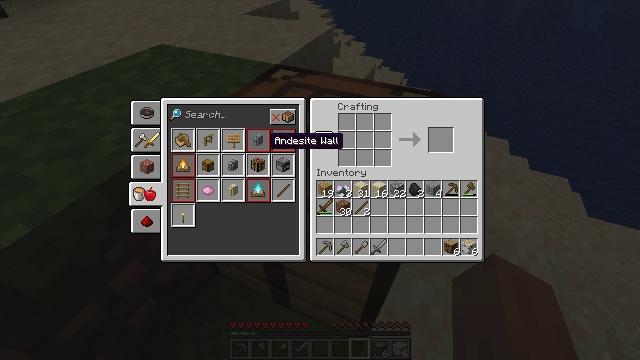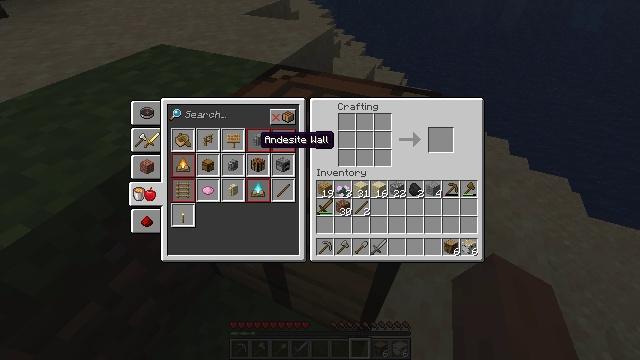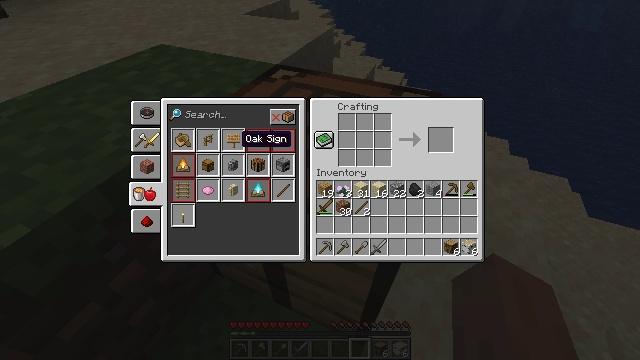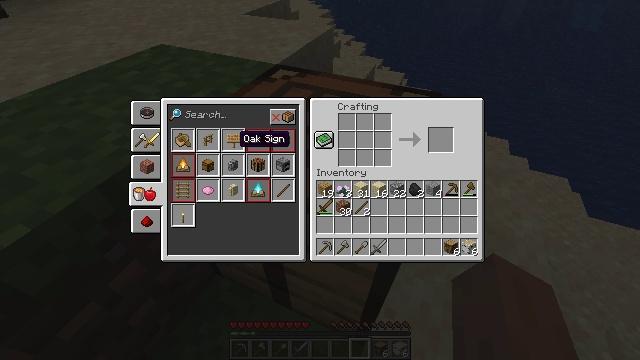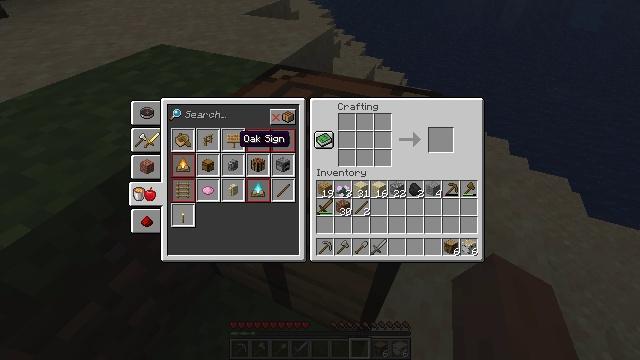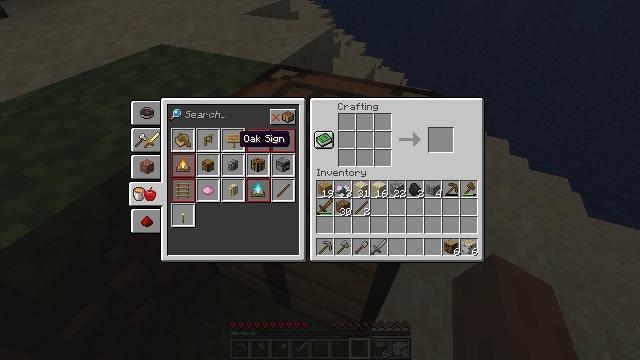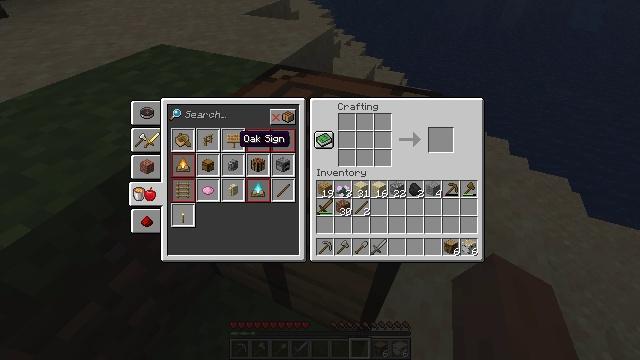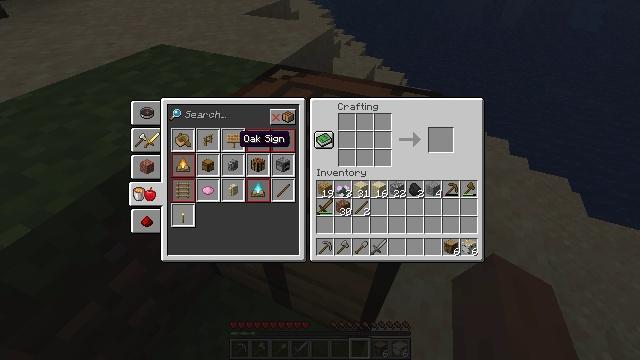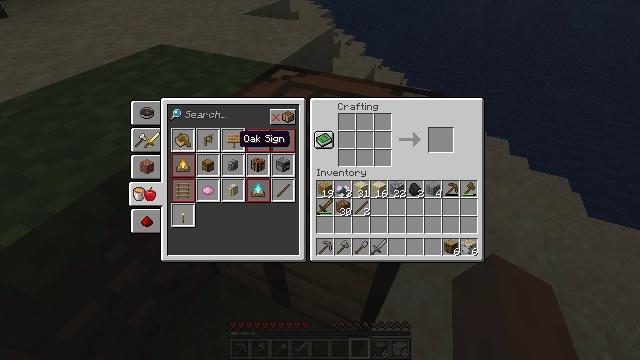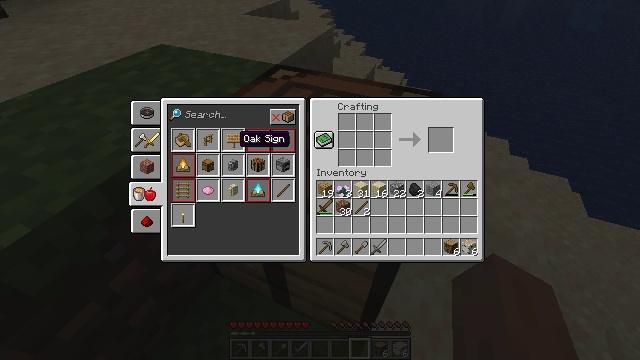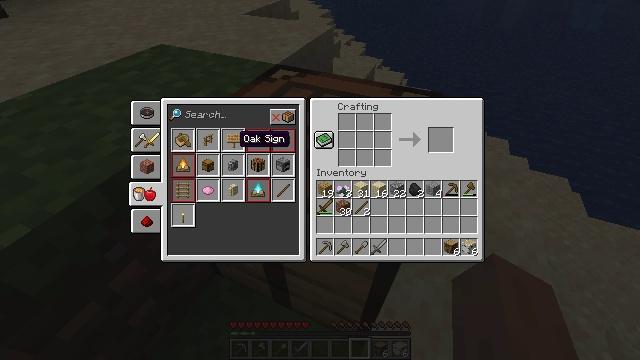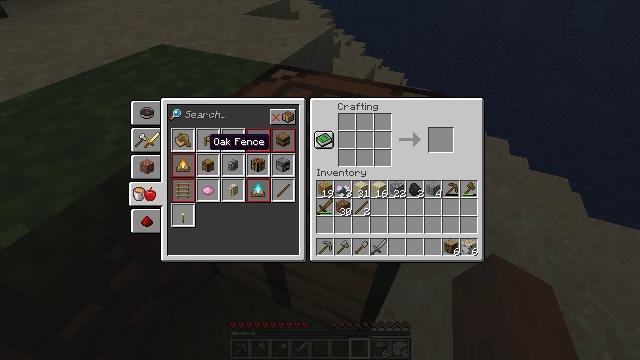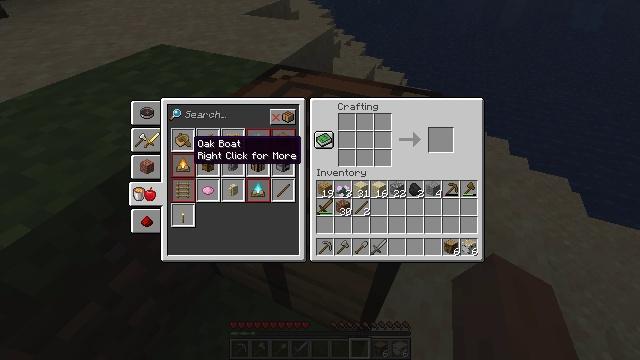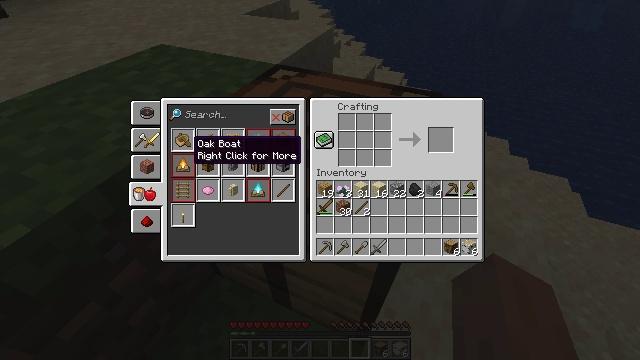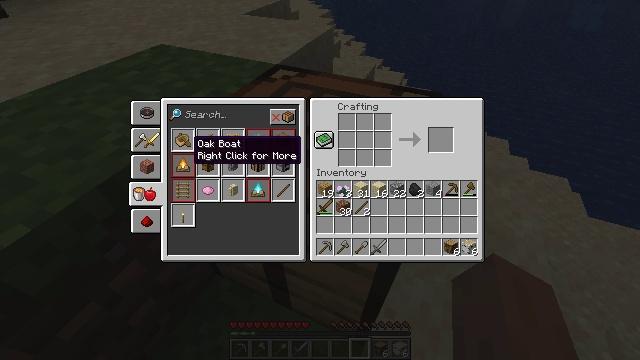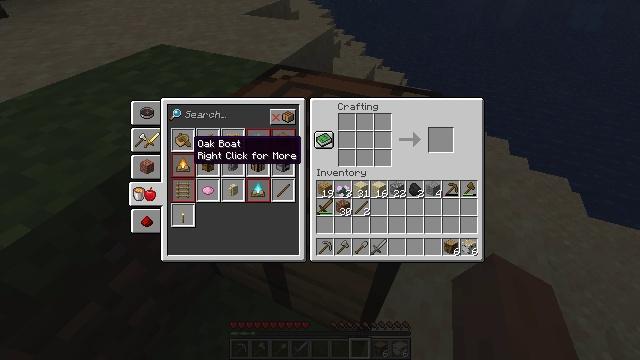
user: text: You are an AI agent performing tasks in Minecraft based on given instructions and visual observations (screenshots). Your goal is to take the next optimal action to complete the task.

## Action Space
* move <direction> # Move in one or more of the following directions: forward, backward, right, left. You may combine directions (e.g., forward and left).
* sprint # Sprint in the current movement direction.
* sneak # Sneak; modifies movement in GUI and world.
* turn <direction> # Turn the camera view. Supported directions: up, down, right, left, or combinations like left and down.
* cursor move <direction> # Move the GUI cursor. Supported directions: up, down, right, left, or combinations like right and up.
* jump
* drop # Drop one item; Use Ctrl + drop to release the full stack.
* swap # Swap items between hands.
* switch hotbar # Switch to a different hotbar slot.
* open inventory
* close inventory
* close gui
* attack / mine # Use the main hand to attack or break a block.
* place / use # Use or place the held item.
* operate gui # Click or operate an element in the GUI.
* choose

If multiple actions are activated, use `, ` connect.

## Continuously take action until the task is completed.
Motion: motion action
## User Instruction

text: Craft wood from birch logs.
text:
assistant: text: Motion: cursor move left
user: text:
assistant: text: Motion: cursor move left
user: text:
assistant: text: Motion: no_op
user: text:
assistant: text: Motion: no_op
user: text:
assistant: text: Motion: no_op
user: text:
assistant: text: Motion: no_op
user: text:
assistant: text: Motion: no_op
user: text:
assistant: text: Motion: no_op
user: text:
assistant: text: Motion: no_op
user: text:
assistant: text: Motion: no_op
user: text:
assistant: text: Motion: cursor move left
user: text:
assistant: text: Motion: cursor move left
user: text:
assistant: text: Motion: no_op
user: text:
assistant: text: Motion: no_op
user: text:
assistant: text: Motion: no_op
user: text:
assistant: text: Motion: no_op
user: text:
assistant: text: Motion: cursor move left
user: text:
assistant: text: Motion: cursor move left
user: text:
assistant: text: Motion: no_op
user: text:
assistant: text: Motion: no_op
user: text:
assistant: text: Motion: no_op
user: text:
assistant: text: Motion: no_op
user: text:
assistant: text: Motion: no_op
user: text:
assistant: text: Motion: no_op
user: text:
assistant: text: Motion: no_op
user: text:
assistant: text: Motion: operate gui
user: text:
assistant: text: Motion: operate gui
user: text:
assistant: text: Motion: operate gui
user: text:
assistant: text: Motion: no_op
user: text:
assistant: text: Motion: no_op